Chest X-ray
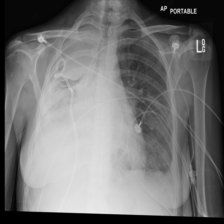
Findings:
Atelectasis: negative
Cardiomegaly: negative
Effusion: negative
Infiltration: negative
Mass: negative
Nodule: negative
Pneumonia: negative
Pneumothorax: negative
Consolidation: negative
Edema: negative
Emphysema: negative
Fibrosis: negative
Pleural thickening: negative
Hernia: negative